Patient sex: F
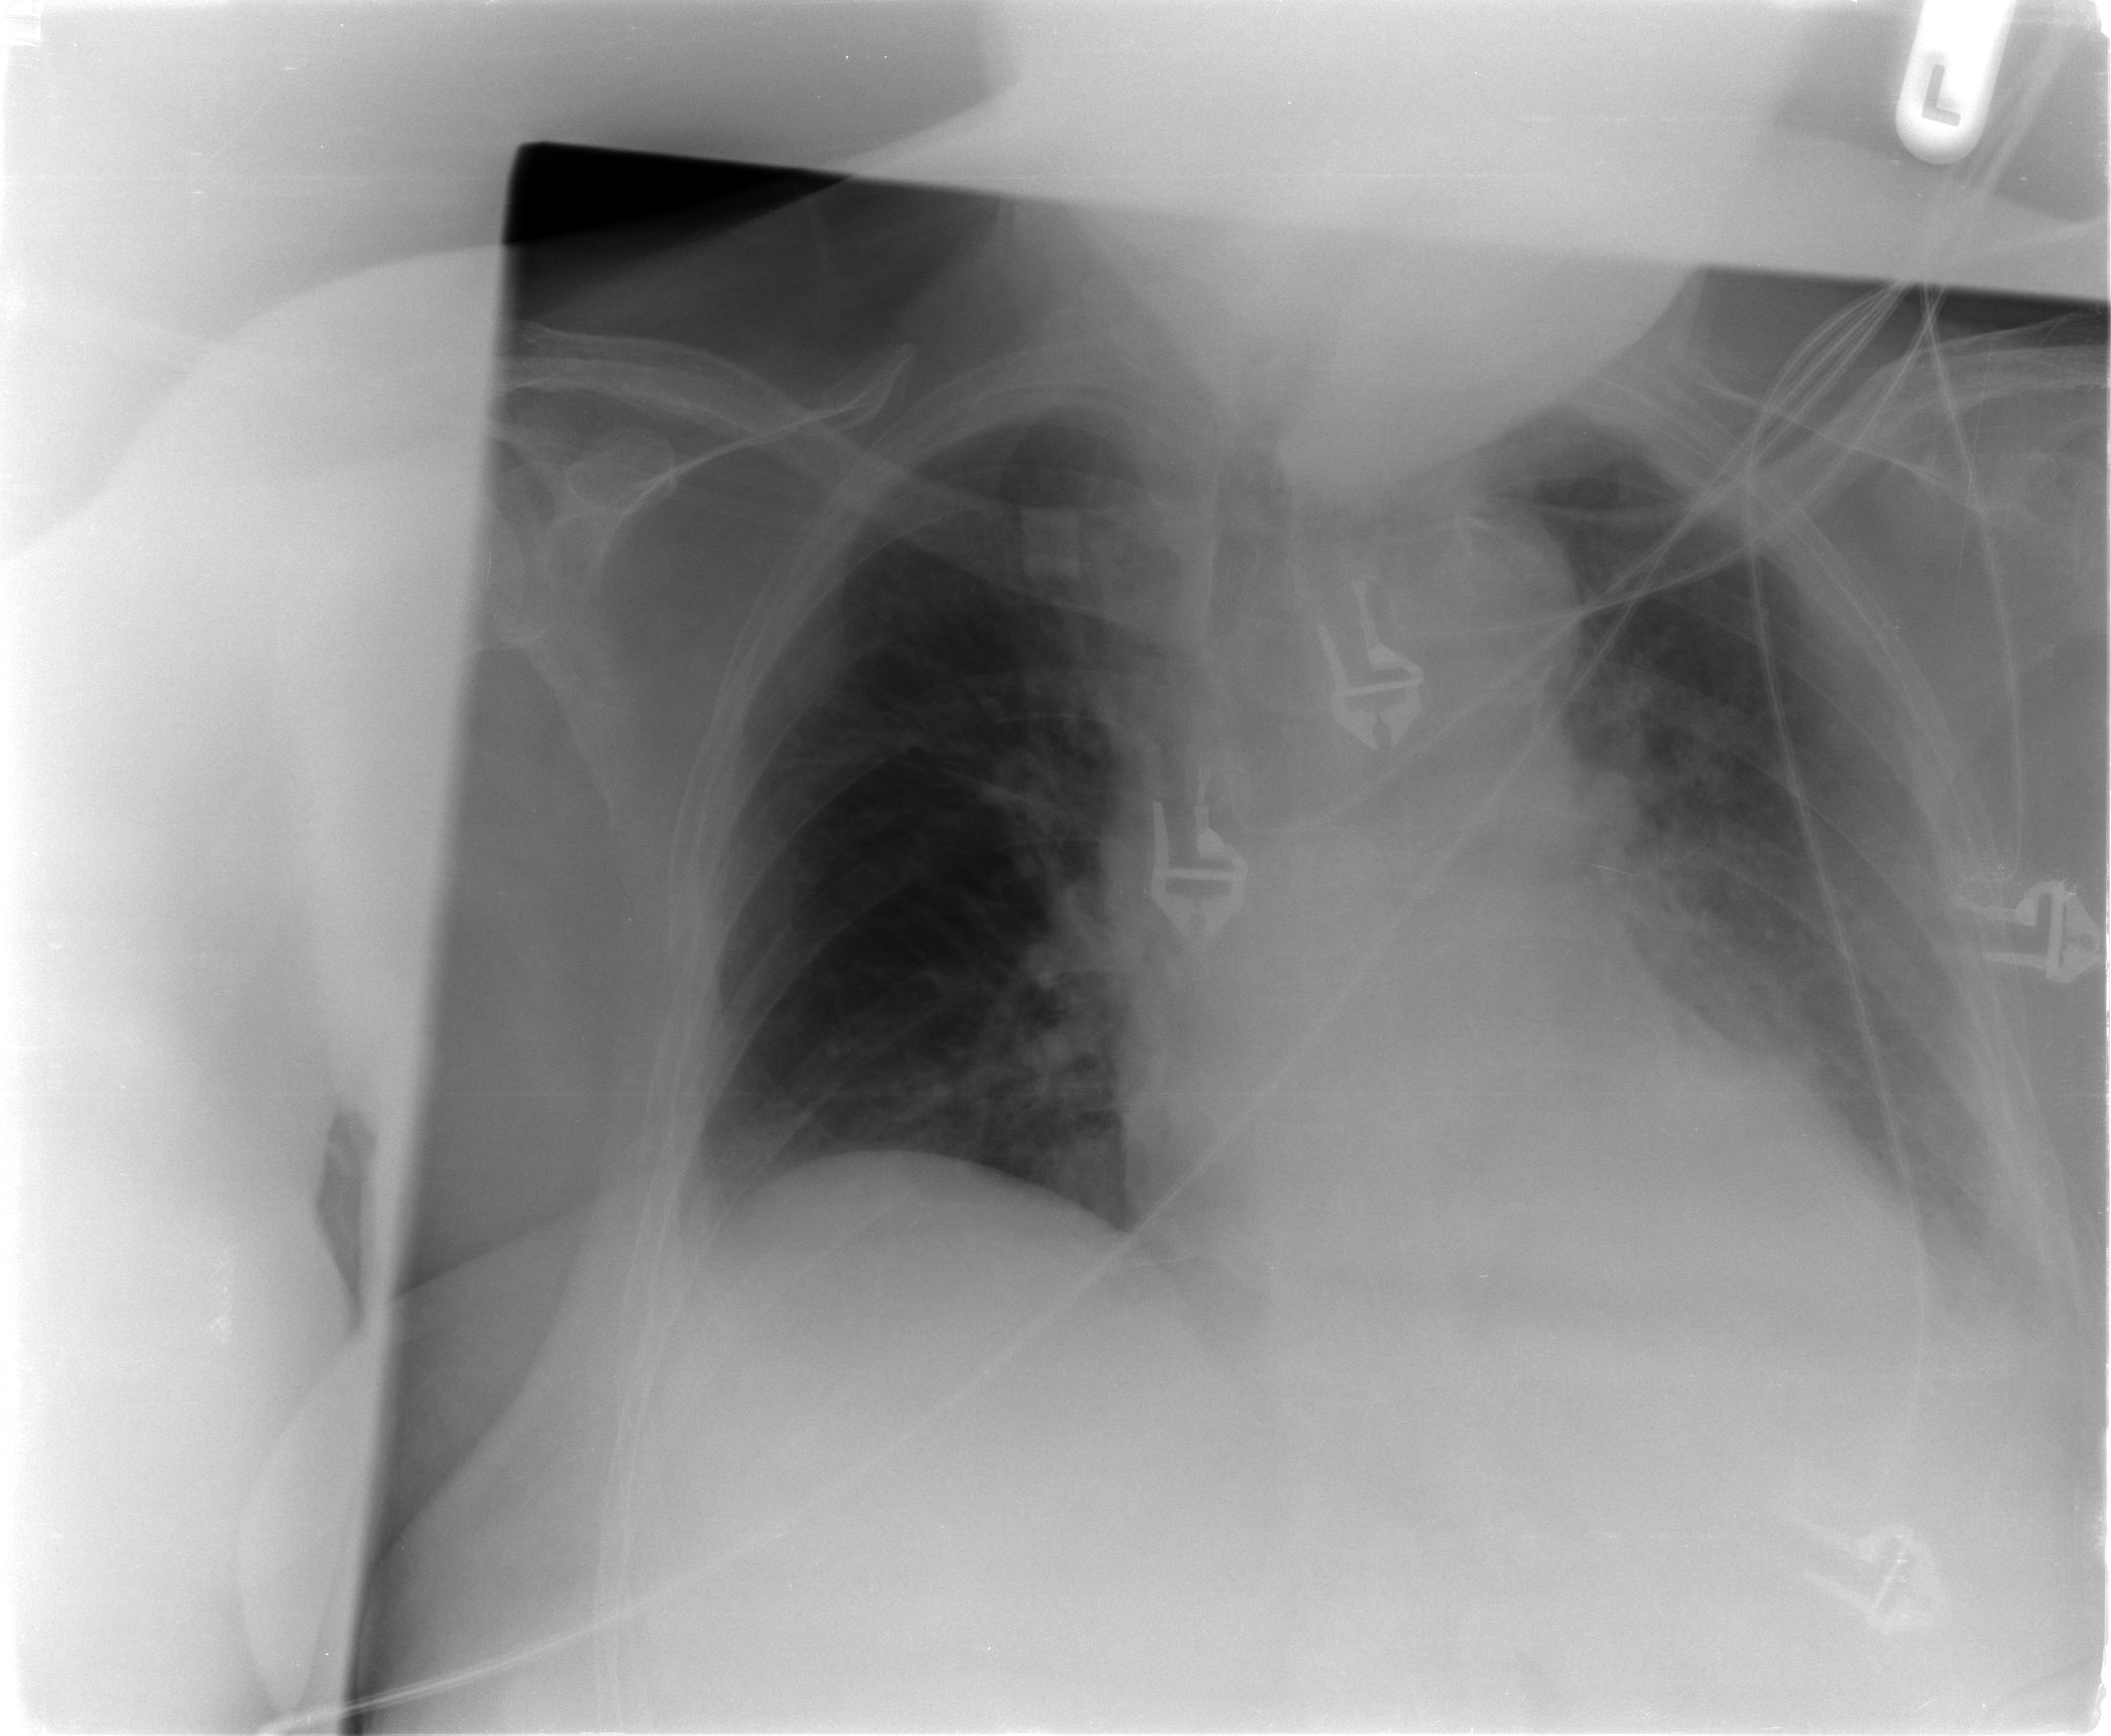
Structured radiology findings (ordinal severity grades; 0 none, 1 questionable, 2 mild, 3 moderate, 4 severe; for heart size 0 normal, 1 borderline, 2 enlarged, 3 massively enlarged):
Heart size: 0
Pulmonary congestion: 2
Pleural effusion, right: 0
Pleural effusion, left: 2
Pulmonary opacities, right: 0
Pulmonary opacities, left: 0
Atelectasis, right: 0
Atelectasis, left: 3